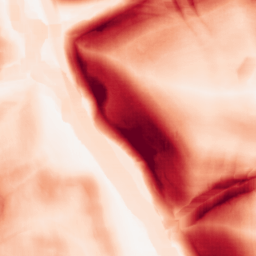
Category: morphological
Decomposition family: morphological_gradient
Decomposition parameters: size: 15
shape: square
Upsampling method: sinc_hamming
Upsampling parameters: scale: 2
kernel_size: 4
Upsampling scale: 2